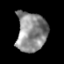
Tissue: prostate
Cell type: T cells
Senescence score: 0.2852
Nuclear area (px): 1177
Mean DAPI intensity: 138.718